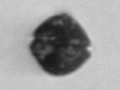
Label: Scrippsiella